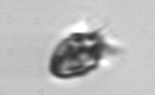
Label: Ciliophora